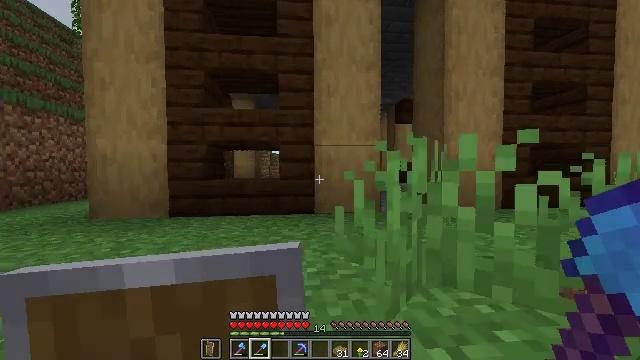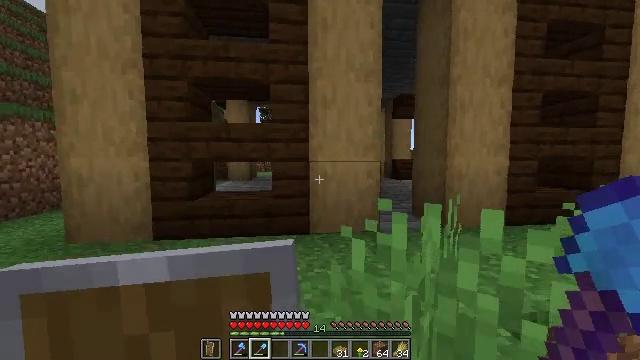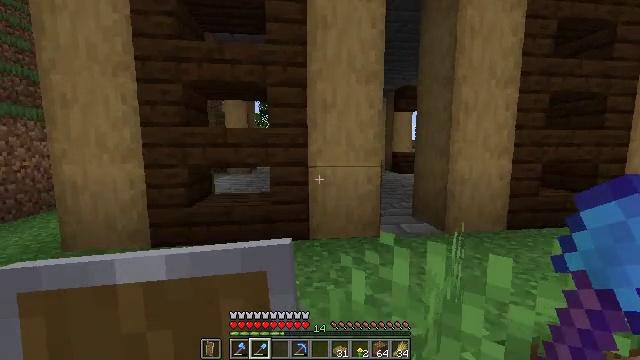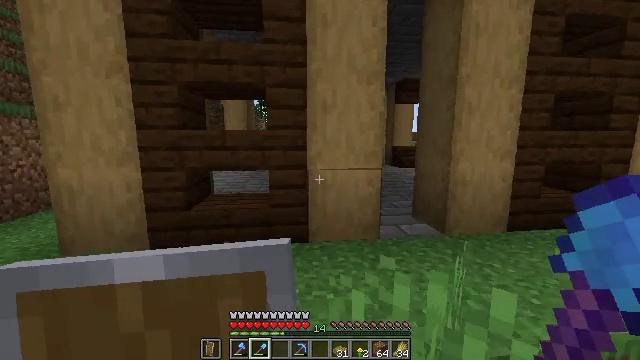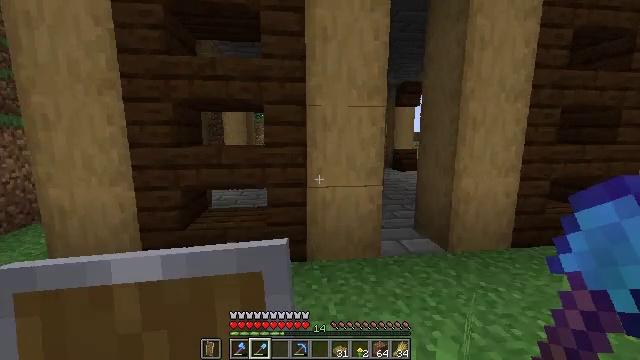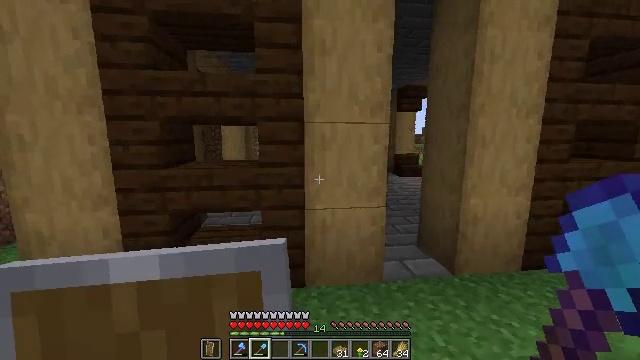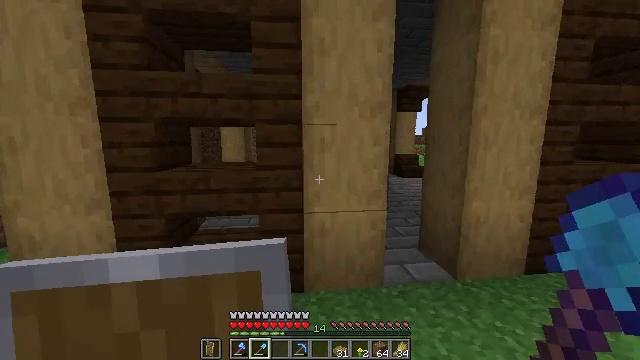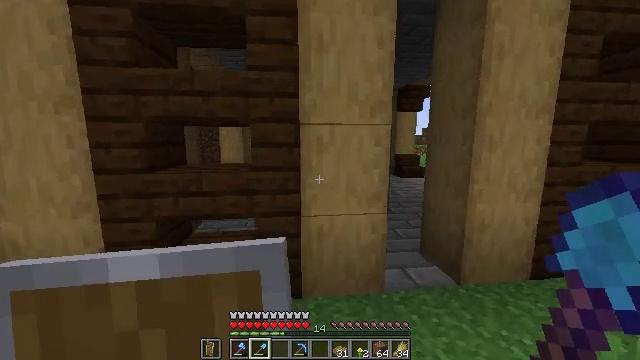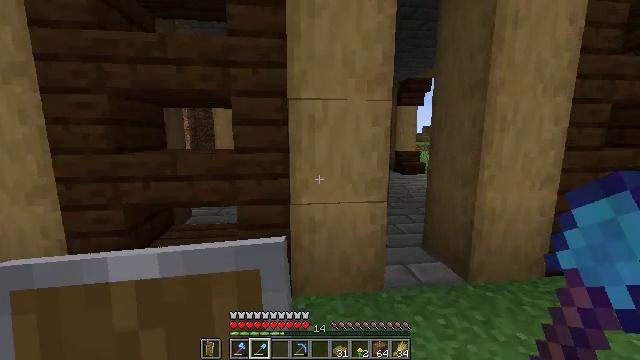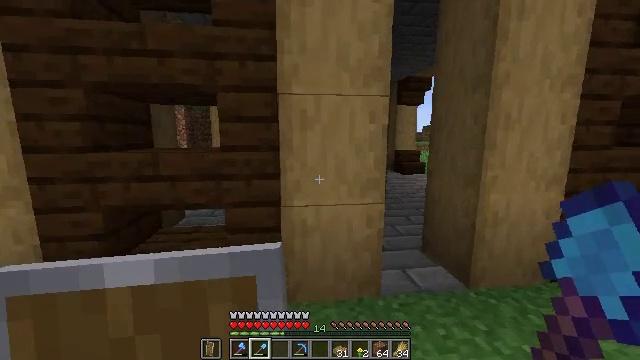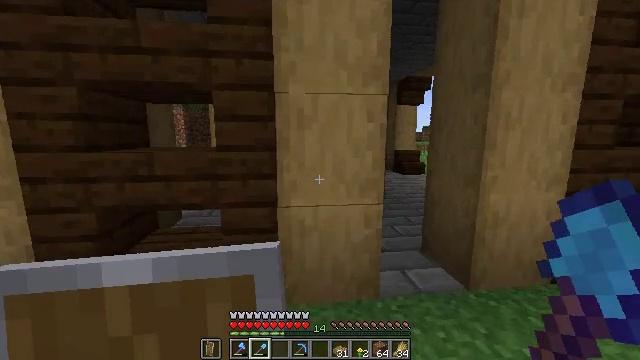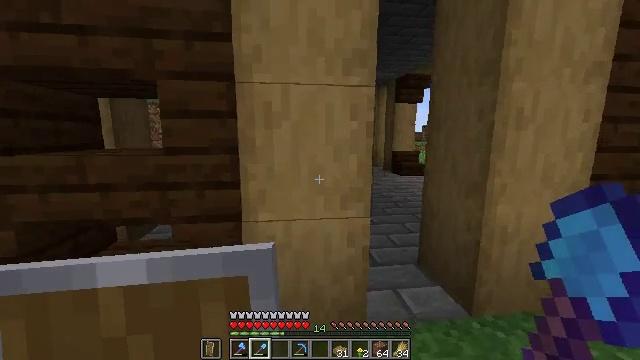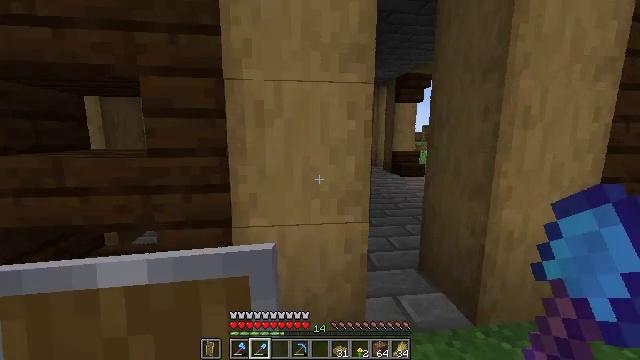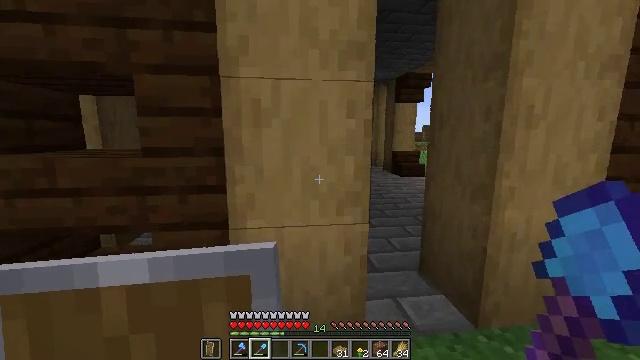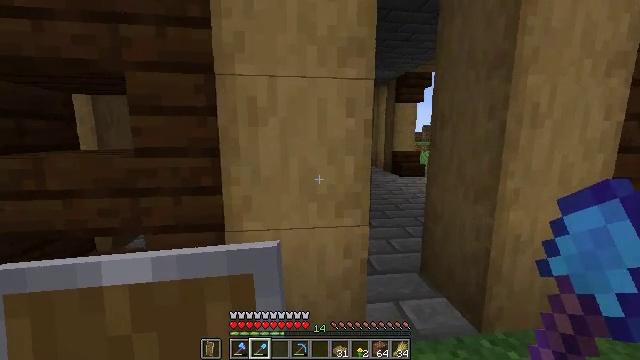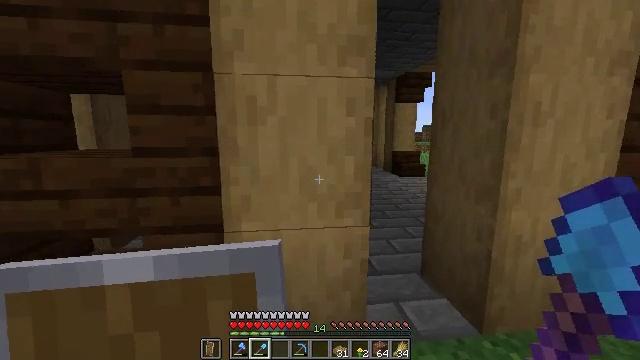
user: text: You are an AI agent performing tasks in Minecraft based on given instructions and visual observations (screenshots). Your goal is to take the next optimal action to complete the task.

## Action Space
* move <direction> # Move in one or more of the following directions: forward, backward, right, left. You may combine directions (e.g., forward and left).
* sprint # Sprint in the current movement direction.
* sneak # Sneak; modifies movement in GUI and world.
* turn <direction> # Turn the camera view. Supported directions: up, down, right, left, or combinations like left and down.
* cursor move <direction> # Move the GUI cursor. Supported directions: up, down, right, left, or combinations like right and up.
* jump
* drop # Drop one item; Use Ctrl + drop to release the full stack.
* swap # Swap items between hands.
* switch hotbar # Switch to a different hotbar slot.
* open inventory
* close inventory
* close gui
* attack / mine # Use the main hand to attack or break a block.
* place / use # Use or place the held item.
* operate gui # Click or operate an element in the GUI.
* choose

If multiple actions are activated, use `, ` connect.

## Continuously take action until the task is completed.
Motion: motion action
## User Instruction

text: Break the dark oak stairs to collect them.
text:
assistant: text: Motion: move forward, turn down, jump
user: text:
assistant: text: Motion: move forward, turn down, jump
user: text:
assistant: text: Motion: move forward, turn down, jump
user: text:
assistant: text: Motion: move forward, jump
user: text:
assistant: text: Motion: move forward and move right, jump
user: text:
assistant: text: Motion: move forward and move right, jump
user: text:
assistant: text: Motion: move forward and move right, jump
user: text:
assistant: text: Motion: move forward and move right
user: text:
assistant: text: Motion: move forward and move right
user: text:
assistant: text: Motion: move forward and move right
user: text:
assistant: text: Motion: move forward
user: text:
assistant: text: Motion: no_op
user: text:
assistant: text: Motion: no_op
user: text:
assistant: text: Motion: no_op
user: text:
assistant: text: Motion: no_op
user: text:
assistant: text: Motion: no_op
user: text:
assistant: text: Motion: no_op
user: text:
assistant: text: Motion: no_op
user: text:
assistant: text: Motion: no_op
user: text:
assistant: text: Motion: no_op
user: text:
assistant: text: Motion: no_op
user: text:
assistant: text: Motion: no_op
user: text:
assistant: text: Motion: turn left
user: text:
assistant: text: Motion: turn left
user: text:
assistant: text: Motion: no_op
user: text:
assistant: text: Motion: no_op
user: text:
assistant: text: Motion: no_op
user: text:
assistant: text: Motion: no_op
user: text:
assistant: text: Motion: no_op
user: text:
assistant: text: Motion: turn left and up